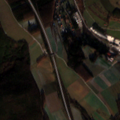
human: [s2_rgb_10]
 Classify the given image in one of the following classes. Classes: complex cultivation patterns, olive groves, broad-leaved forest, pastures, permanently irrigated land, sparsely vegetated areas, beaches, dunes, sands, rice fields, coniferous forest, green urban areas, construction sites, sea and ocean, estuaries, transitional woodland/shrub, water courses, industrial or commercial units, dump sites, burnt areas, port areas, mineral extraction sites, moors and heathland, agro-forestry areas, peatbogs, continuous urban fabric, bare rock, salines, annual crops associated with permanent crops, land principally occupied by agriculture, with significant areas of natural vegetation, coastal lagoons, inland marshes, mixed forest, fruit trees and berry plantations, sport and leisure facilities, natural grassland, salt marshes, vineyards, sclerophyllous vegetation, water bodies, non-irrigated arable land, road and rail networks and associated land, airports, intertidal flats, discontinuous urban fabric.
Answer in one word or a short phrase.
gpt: discontinuous urban fabric, non-irrigated arable land, land principally occupied by agriculture, with significant areas of natural vegetation, mixed forest